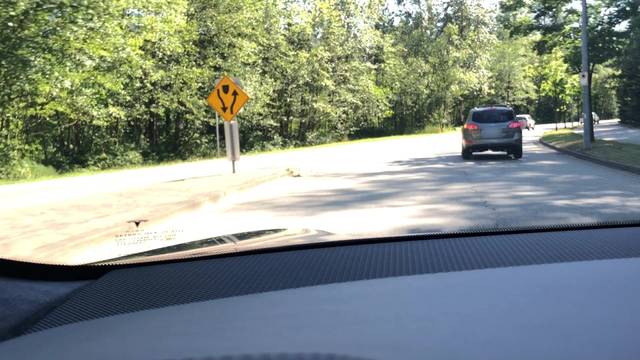
Region: Canada
Coordinates: 49.241, -122.976